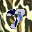
Label: 7